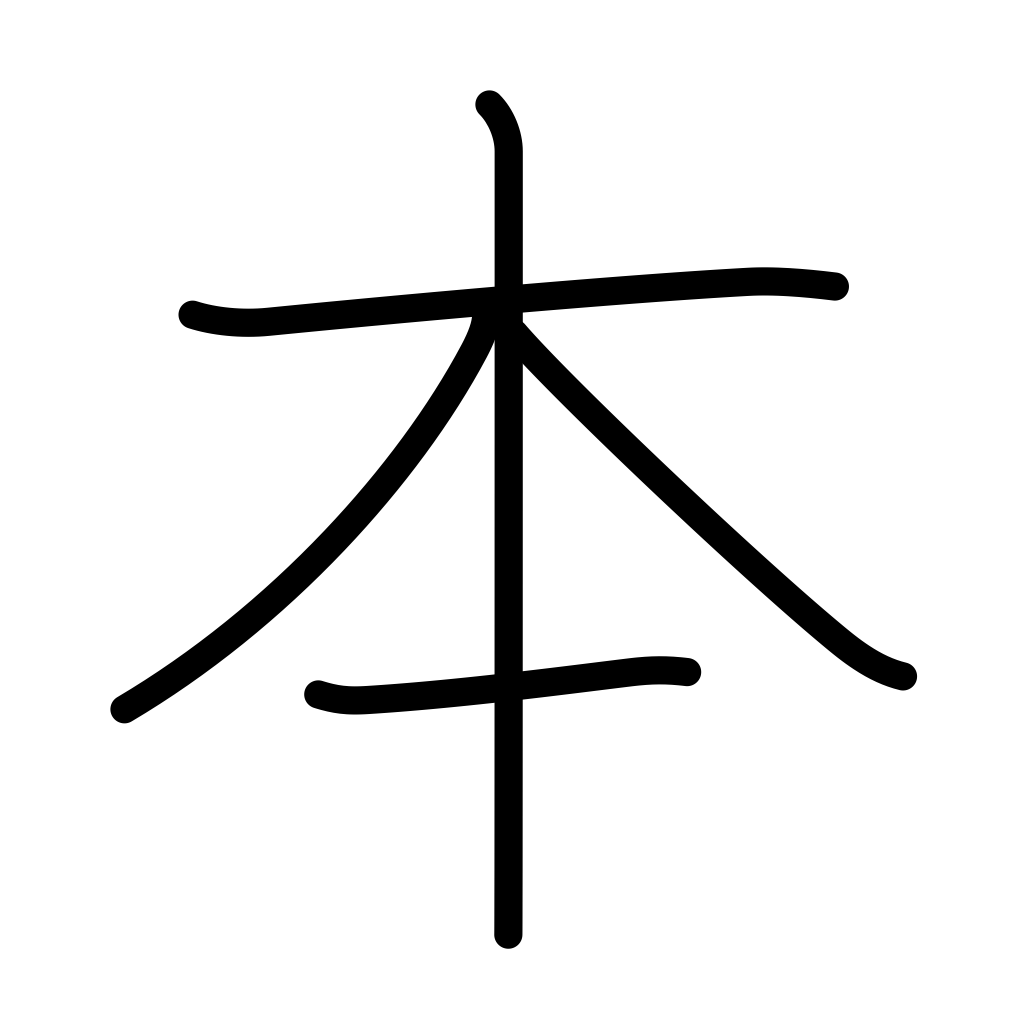
Meaning: book, present, main, origin, true, real, counter for long cylindrical things